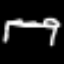
Label: bed